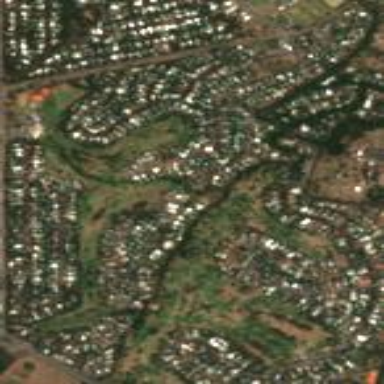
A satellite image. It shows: Gated residential area in neighbourhood. The residential landuse is enclosed by fence.